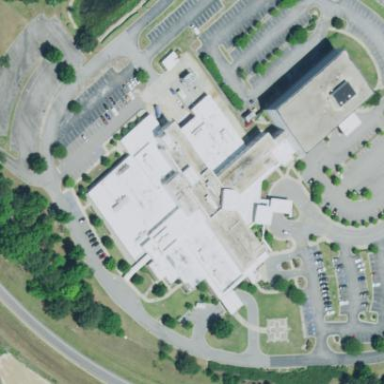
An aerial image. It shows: Hospital providing healthcare services.